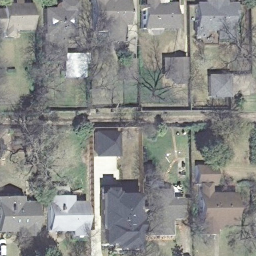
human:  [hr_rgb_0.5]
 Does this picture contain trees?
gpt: yes

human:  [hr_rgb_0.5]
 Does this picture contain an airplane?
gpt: no

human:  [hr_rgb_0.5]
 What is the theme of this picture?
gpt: medium residential

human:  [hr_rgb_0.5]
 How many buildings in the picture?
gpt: fourteen

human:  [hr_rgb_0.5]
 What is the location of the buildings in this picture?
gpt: everywhere